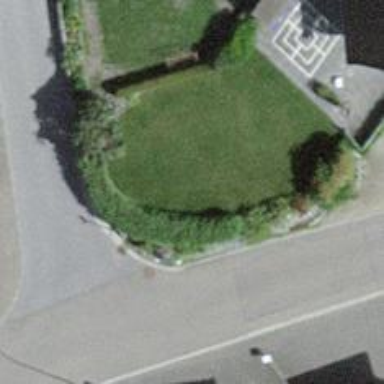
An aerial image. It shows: Hedge acting as barrier.